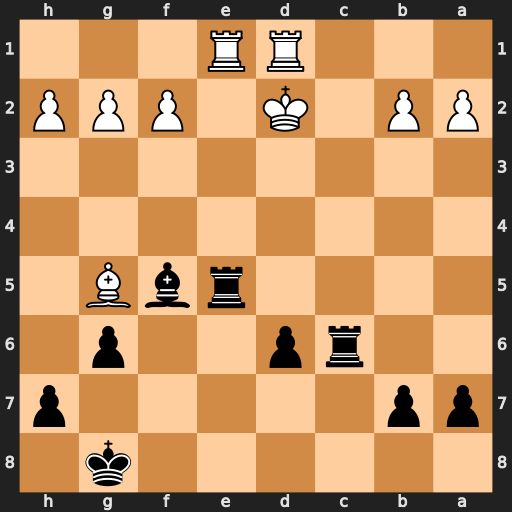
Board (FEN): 6k1/pp5p/2rp2p1/4rbB1/8/8/PP1K1PPP/3RR3
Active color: b
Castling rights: -
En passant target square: -
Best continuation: Rc2#